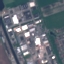
Label: Industrial